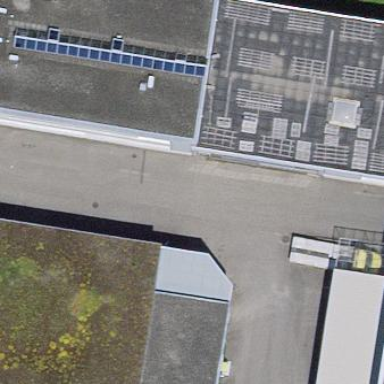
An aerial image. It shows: Commercial building with flat gravel roof.